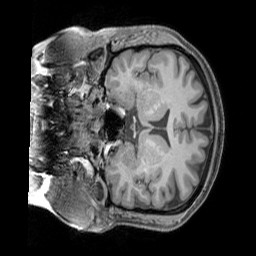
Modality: T1w
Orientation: coronal
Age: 33
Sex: female
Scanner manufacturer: siemens
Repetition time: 2.3 s
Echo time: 0.00226 s